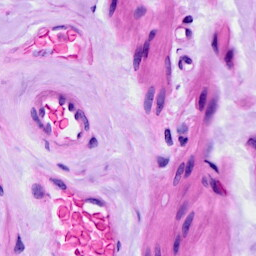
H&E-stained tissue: Ovarian